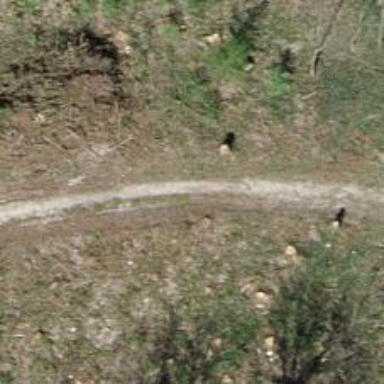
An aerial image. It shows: Path.